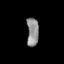
Tissue: lung
Cell type: Others
Senescence score: 0.239
Nuclear area (px): 332
Mean DAPI intensity: 141.961